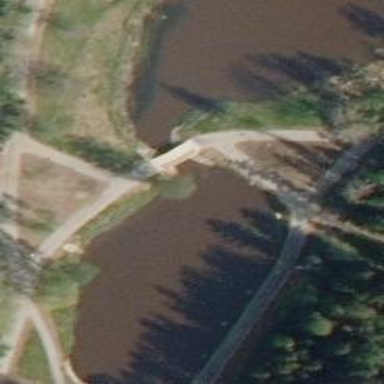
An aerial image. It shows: Bridge for cycleway.